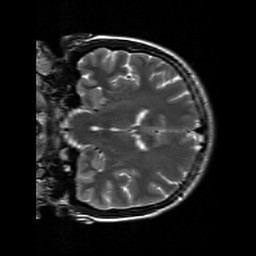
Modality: T2w
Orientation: coronal
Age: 23
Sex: female
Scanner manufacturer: siemens
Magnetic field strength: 3 T
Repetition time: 7 s
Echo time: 0.09 s